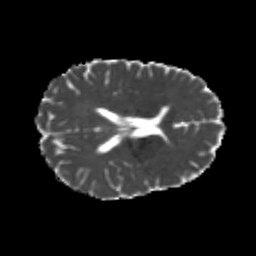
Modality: MD
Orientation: axial
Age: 22
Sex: female
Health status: healthy
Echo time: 0.074 s